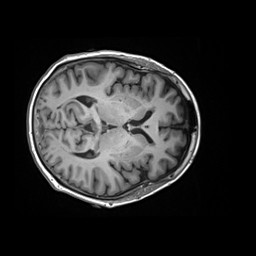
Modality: T1w
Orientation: axial
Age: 67
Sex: female
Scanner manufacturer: siemens
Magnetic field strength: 3 T
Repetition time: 2.2 s
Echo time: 0.00245 s